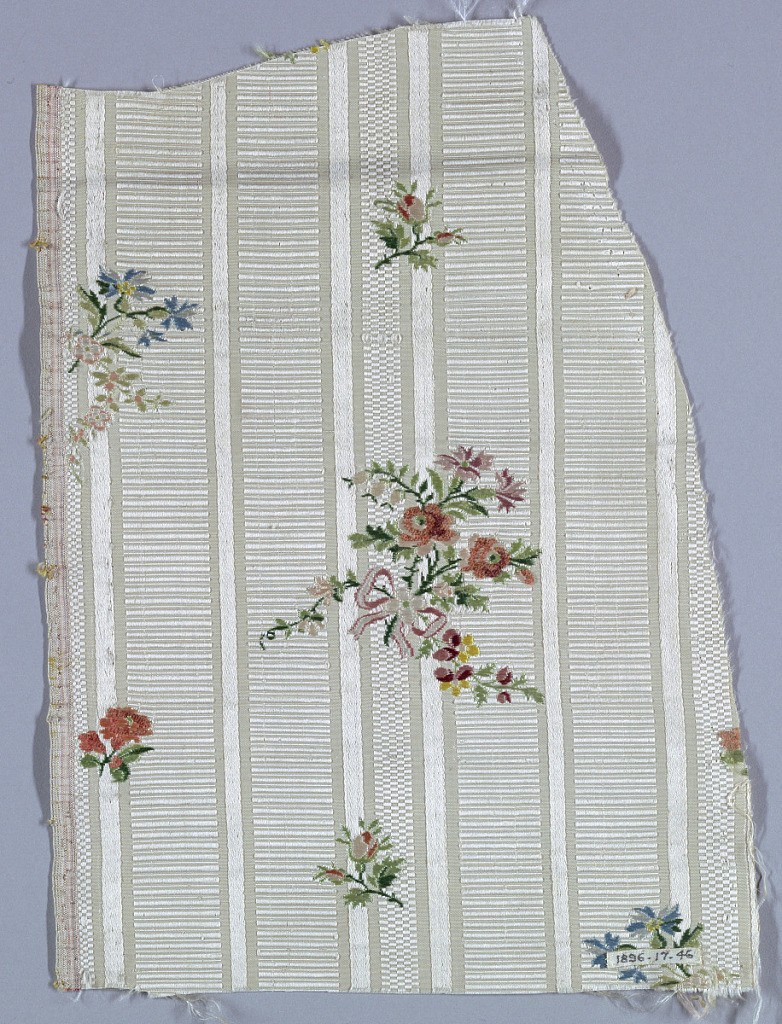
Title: Fragment
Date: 18th century
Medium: silk Technique: plain compound weave with discontinuous supplementary weft (brocaded)
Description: Fragment has isolated floral sprigs, some with ribbons, on ribbed white background. Brocading in silk and chenille yarn in colors of pink, rose red, orange, yellow, green, white, and blue.